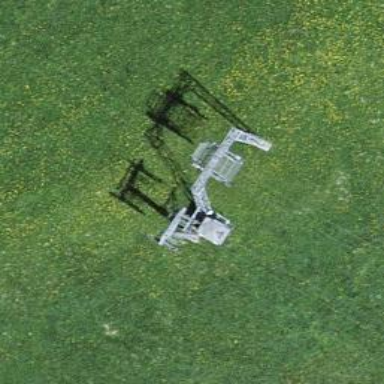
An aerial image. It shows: Pylon for aerialway.